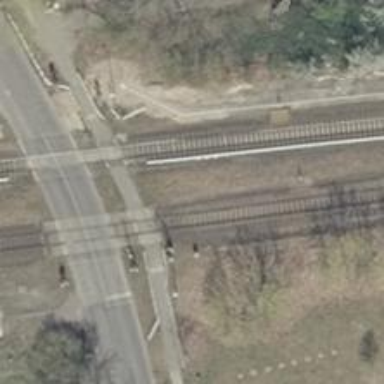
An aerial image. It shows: Railway crossing with full barriers.